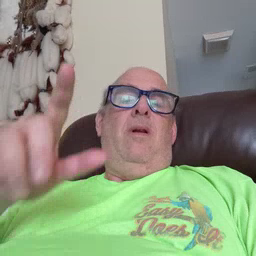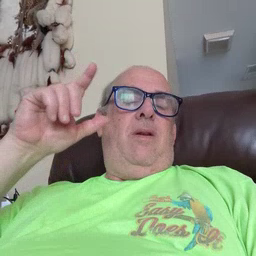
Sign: listen